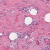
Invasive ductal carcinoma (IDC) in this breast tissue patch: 0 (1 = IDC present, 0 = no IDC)